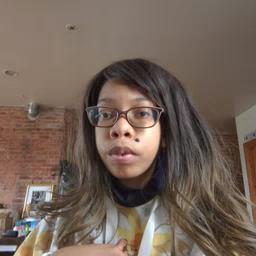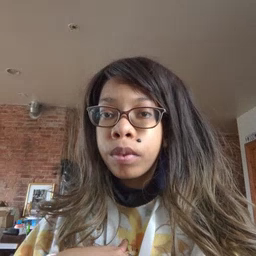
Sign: milk